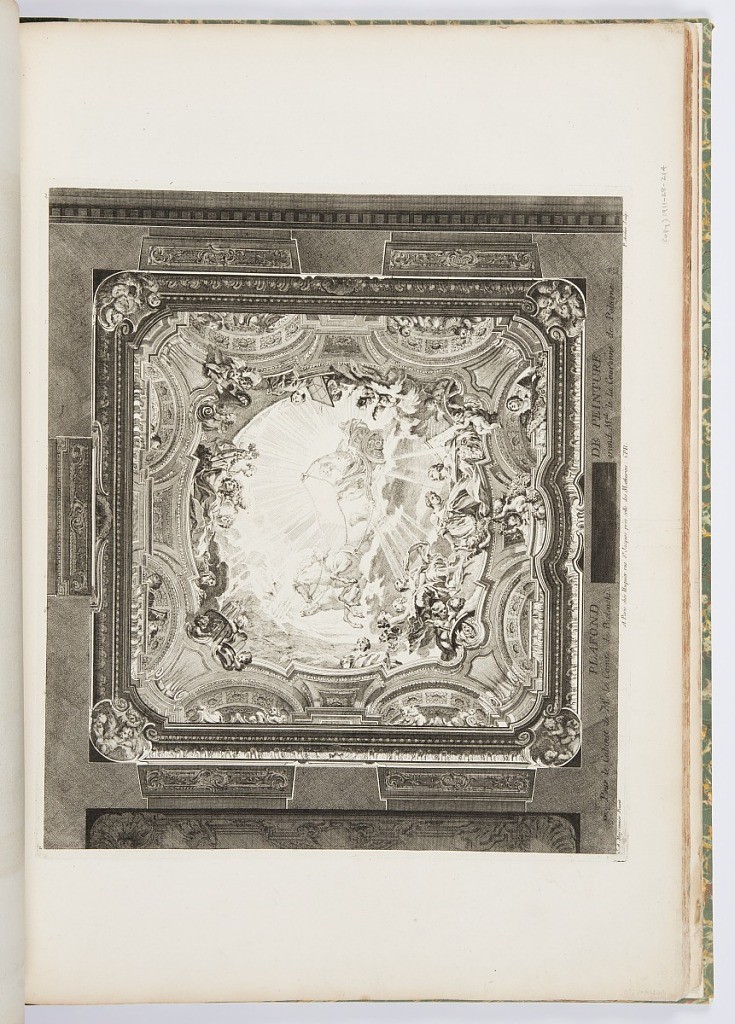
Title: PLAFOND DE PEINTURE; Plafond du même cabinet, 4th Plate
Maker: Juste-Aurèle Meissonnier, French, b. Italy, 1695–1750
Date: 1740
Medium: Engraving on white laid paper
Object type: Print
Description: Engraving (square) for the ceiling of Count Bielinski's cabinet. Large central roundel shows a sunburst as background for a mythological scene. A chariot, drawn by two horses and driven by a man is surrounded by female figures, putti, garlands and fruits. Cartouches at the four corners are decorated with putti. On lower border of engraving is written, to left and right of center: PLAFOND DE PEINTURE/Pour le Cabinet de Mr. le Comte de Bielinski grand M.al de la Couronne de Pologne